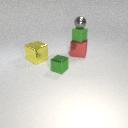
small green rubber cube below small gray metal sphere